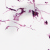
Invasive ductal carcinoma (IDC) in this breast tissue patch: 0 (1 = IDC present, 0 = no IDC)